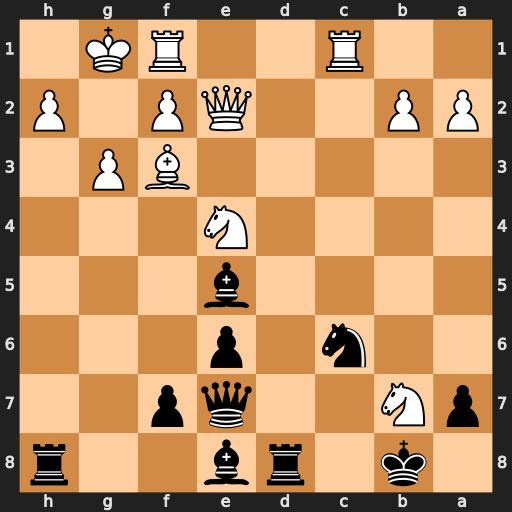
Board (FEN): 1k1rb2r/pN2qp2/2n1p3/4b3/4N3/5BP1/PP2QP1P/2R2RK1
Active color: b
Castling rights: -
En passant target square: -
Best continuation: Nd4 Nxd8 Nxe2+